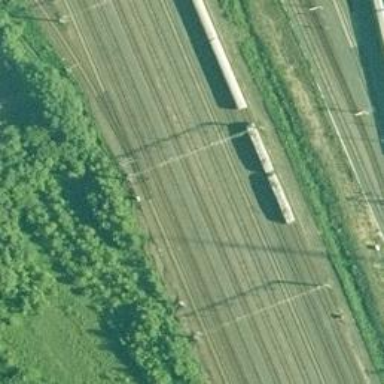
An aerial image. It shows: Rail yard with electrified contact lines for railway operations.